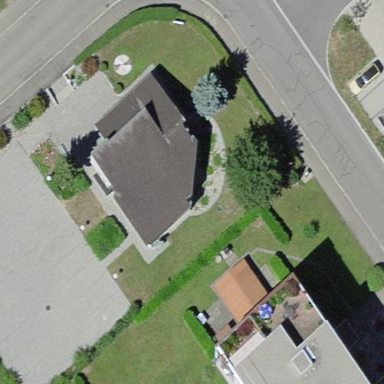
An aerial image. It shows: Building with flat roof.